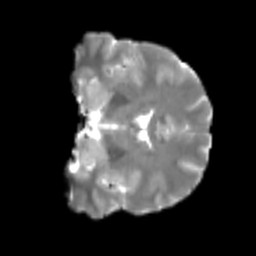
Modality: T2w
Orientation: coronal
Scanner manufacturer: siemens
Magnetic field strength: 3 T
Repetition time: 4 s
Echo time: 0.0594 s